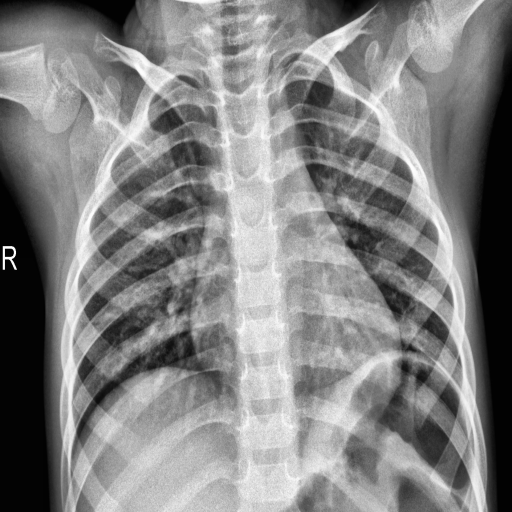
Finding: NORMAL